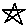
Label: star